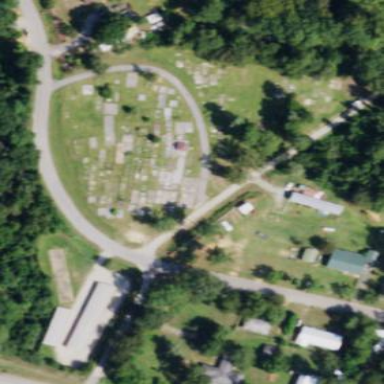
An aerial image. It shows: Grave yard.